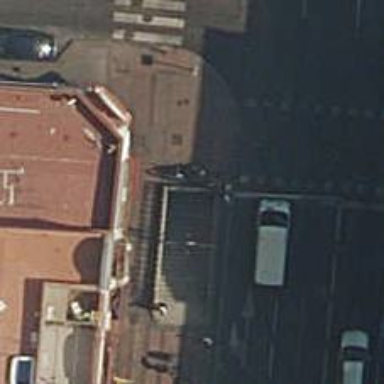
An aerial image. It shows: Subway entrance.